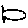
Label: fish